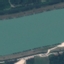
Land use / land cover class: River